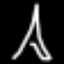
Label: The Eiffel Tower